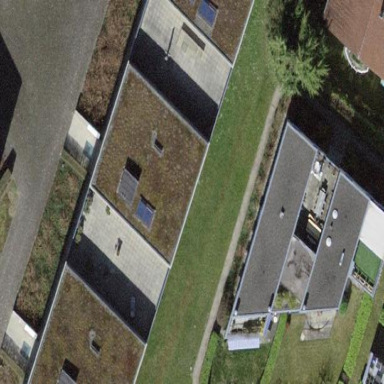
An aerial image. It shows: Residential building.